Question: I am trying to 'alert' the querystring param in jquery because i need that 'ID' on a page load so that i can create some html elements when the control is loaded. I cant seem to access the parameter as the URL rewrite in place and URL looks diff then the original one.
# Original URL
'''
www.somesite.com/camping?ProductId=2457&ism=0&cl=PURPLE
'''
# URL seen in browser
'''
www.somesite.com/camping/travel-mug-16oz-double-wat-with-adapter-p2457.aspx?ism=0&cl=PURPLE
'''
now, how do i access the ProductId querystring value in Jquery.
# Jquery
'''
$(document).ready(function () {
var param = getParameterByName("ProductId");
alert(param) // shows PURPLE as cl in URL is set to cl=PURPLE
});
function getParameterByName(name) {
name = name.replace(/[\[]/, "\\[").replace(/[\]]/, "\\]");
var regex = new RegExp("[\?&]" + name + "=([^&#]*)"),
results = regex.exec(location.search);
return results == null ? "" : decodeURIComponent(results[1].replace(/\+/g, " "));
}
'''
EDIT:
here is the screenshot when i am trying to access the Querysting object on serverside..

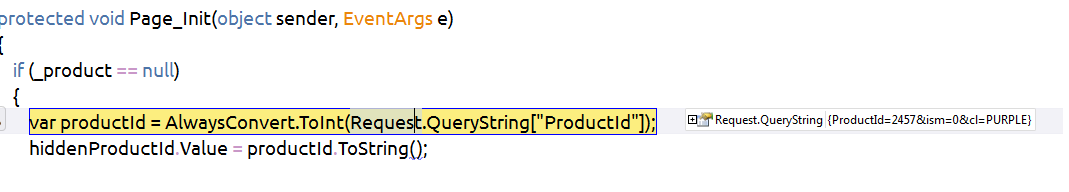
Answer: Your current code is attempting to access the value from the querystring, which no longer exists as it has been rewritten on the server.
You can use a regular expression to dissect the rewritten URL, no jQuery required. Assuming your 'productId' is always prefaced by '-p' and is immediately followed by '.aspx', then this will work:
'''
var url = 'www.somesite.com/camping/travel-mug-16oz-double-wat-with-adapter-p2457.aspx?ism=0&cl=PURPLE'
var matches = url.match(/-p(\d+)\.aspx/);
var productId = matches && matches[1];
console.log(productId); // = 2457
'''
'productId' will be 'null' if there are no matches to the regex.
<URL>